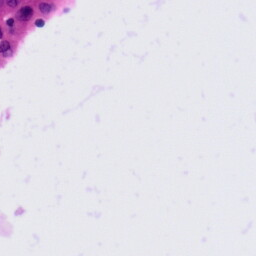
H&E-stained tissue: Tonsil